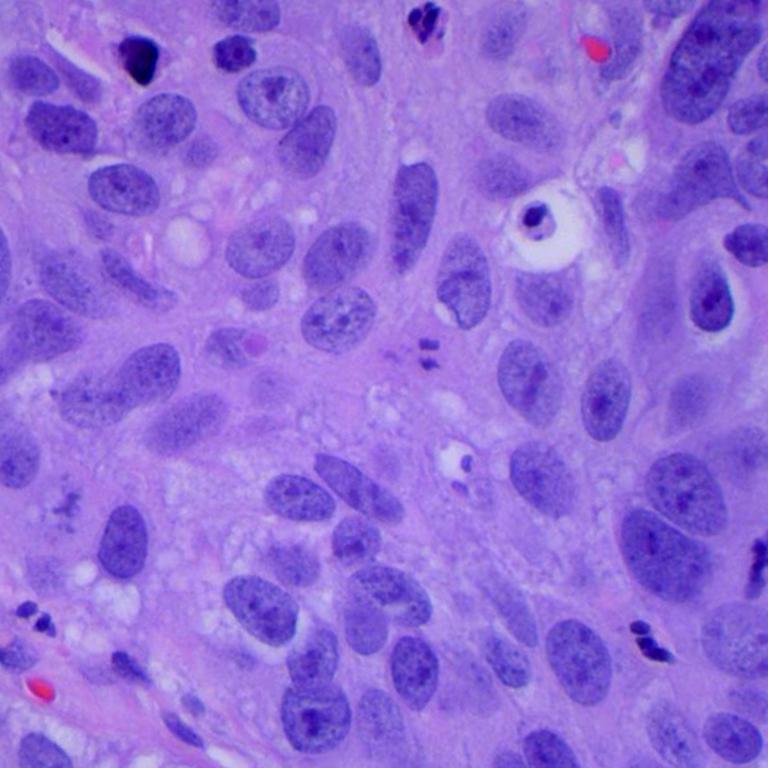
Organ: lung
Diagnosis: squamous carcinomas